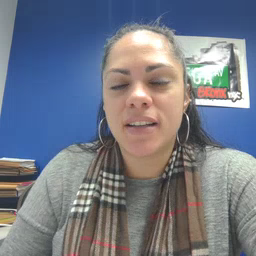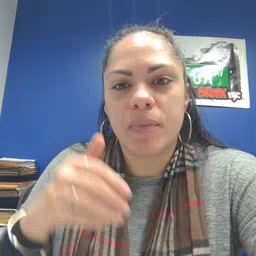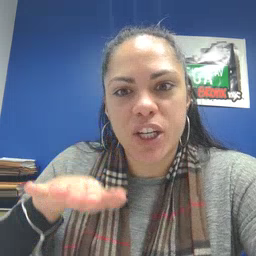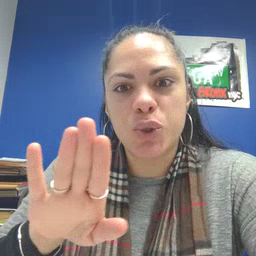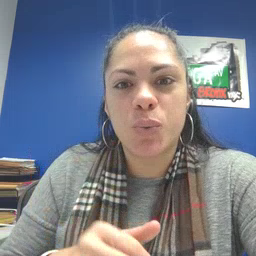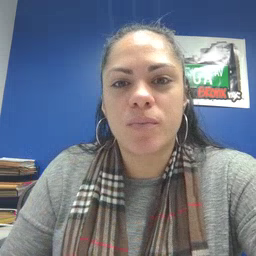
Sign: into